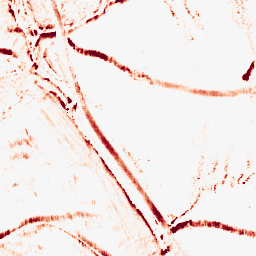
Category: morphological
Decomposition family: morphological_rect
Decomposition parameters: operation: opening
width: 5
height: 10
Upsampling method: sinc_blackman
Upsampling parameters: scale: 4
kernel_size: 8
Upsampling scale: 4